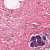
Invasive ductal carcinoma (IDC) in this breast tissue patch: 0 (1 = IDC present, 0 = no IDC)